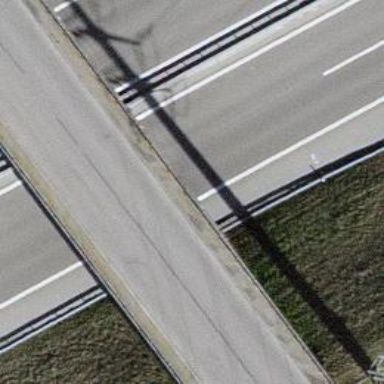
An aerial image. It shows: Motorway.